Question: I'm trying scrape listing information from Craigslist, unfortunately I can't seem to get the images since they are in a slideshow.
'''
import requests
from bs4 import BeautifulSoup as soup
url = "https://newyork.craigslist.org/search/sss"
r = requests.get(url)
souped = soup(r.content, 'lxml')
'''

Since the images aren't even in the html file requested, do I need to somehow dynamically load the page or something. If so can I keep it only in python, I don't want any other dependencies. Thanks in advance, pretty new to this so any help would be helpful.
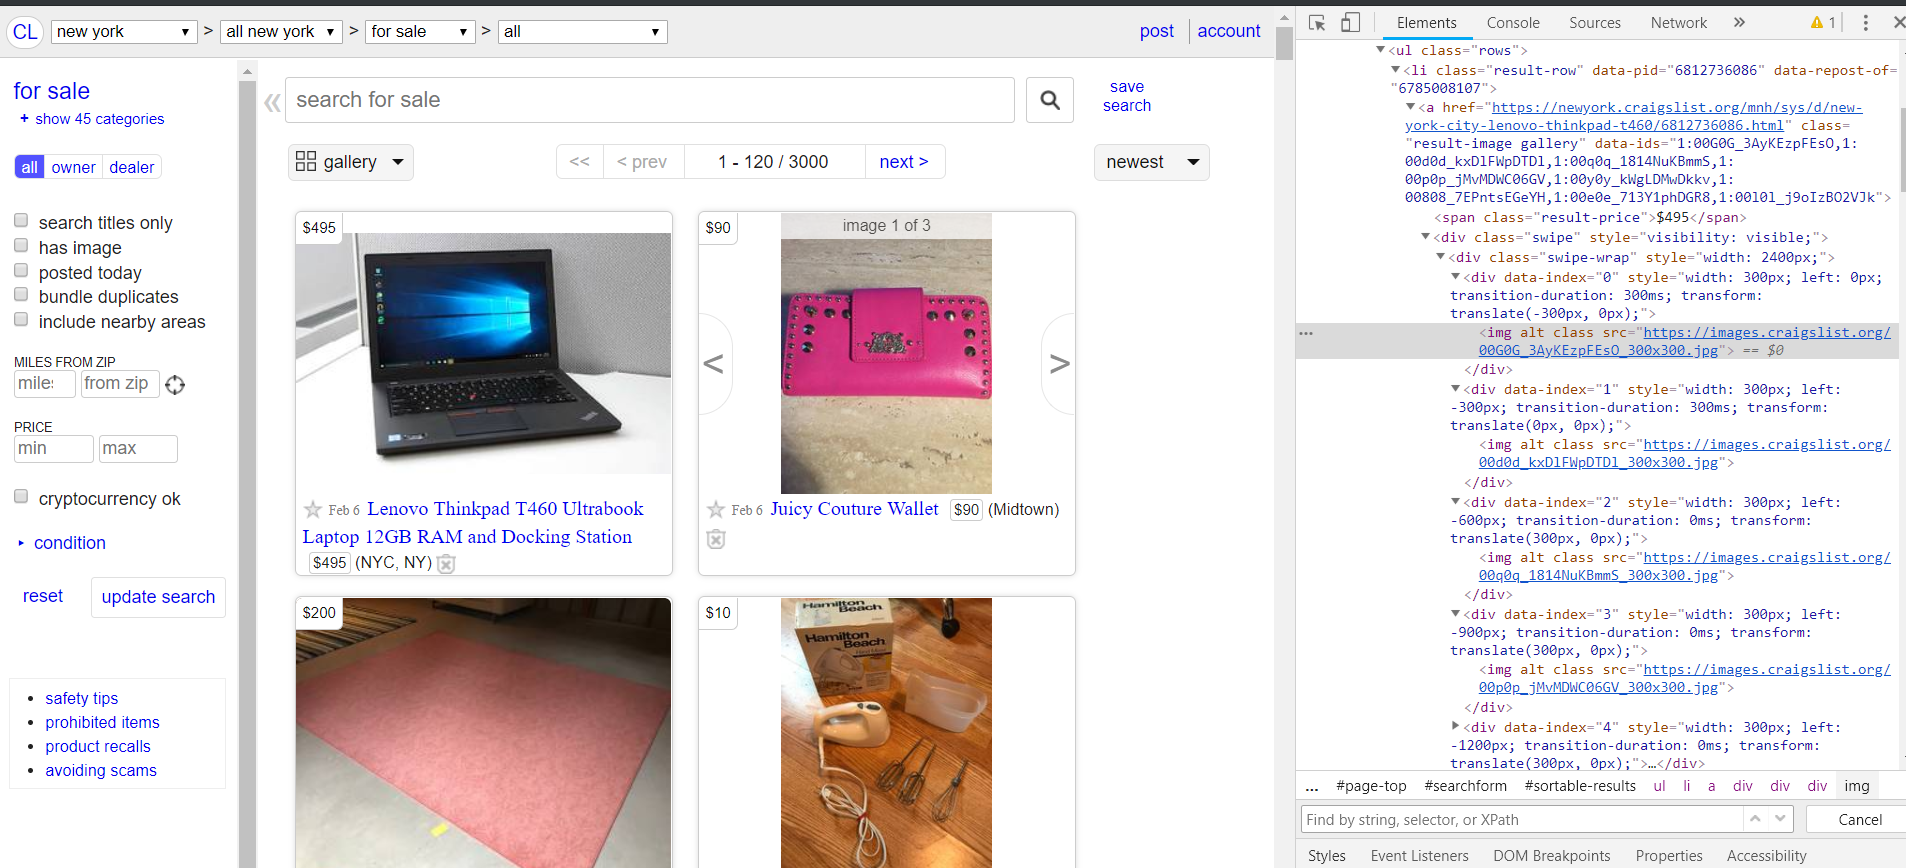
Answer: Look for the A tags with classes 'result-image gallery'. Each of those tags have a 'data-ids' attribute which olds part of the names of the images files.
'''
<a href="https://newyork.craigslist.org/mnh/fuo/d/new-york-city-3-piece-shaped-ikea-couch/<PHONE>.html" class="result-image gallery" data-ids="1:00707_iRUU5VKwkWi,1:00H0H_6AIBqK2iQDU">
....
</a>
'''
Now, if you want to get the urls, first get that attribute and parse the partial image's names (on that example, '00707_iRUU5VKwkWi' and '00H0H_6AIBqK2iQDU').
And now you can build the urls with the host and, the suffix ('_300x300') and the extension:
'''
https://images.craigslist.org/00707_iRUU5VKwkWi_300x300.jpg
https://images.craigslist.org/00H0H_6AIBqK2iQDU_300x300.jpg
'''